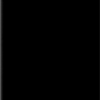
Label: not_dusty